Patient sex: M
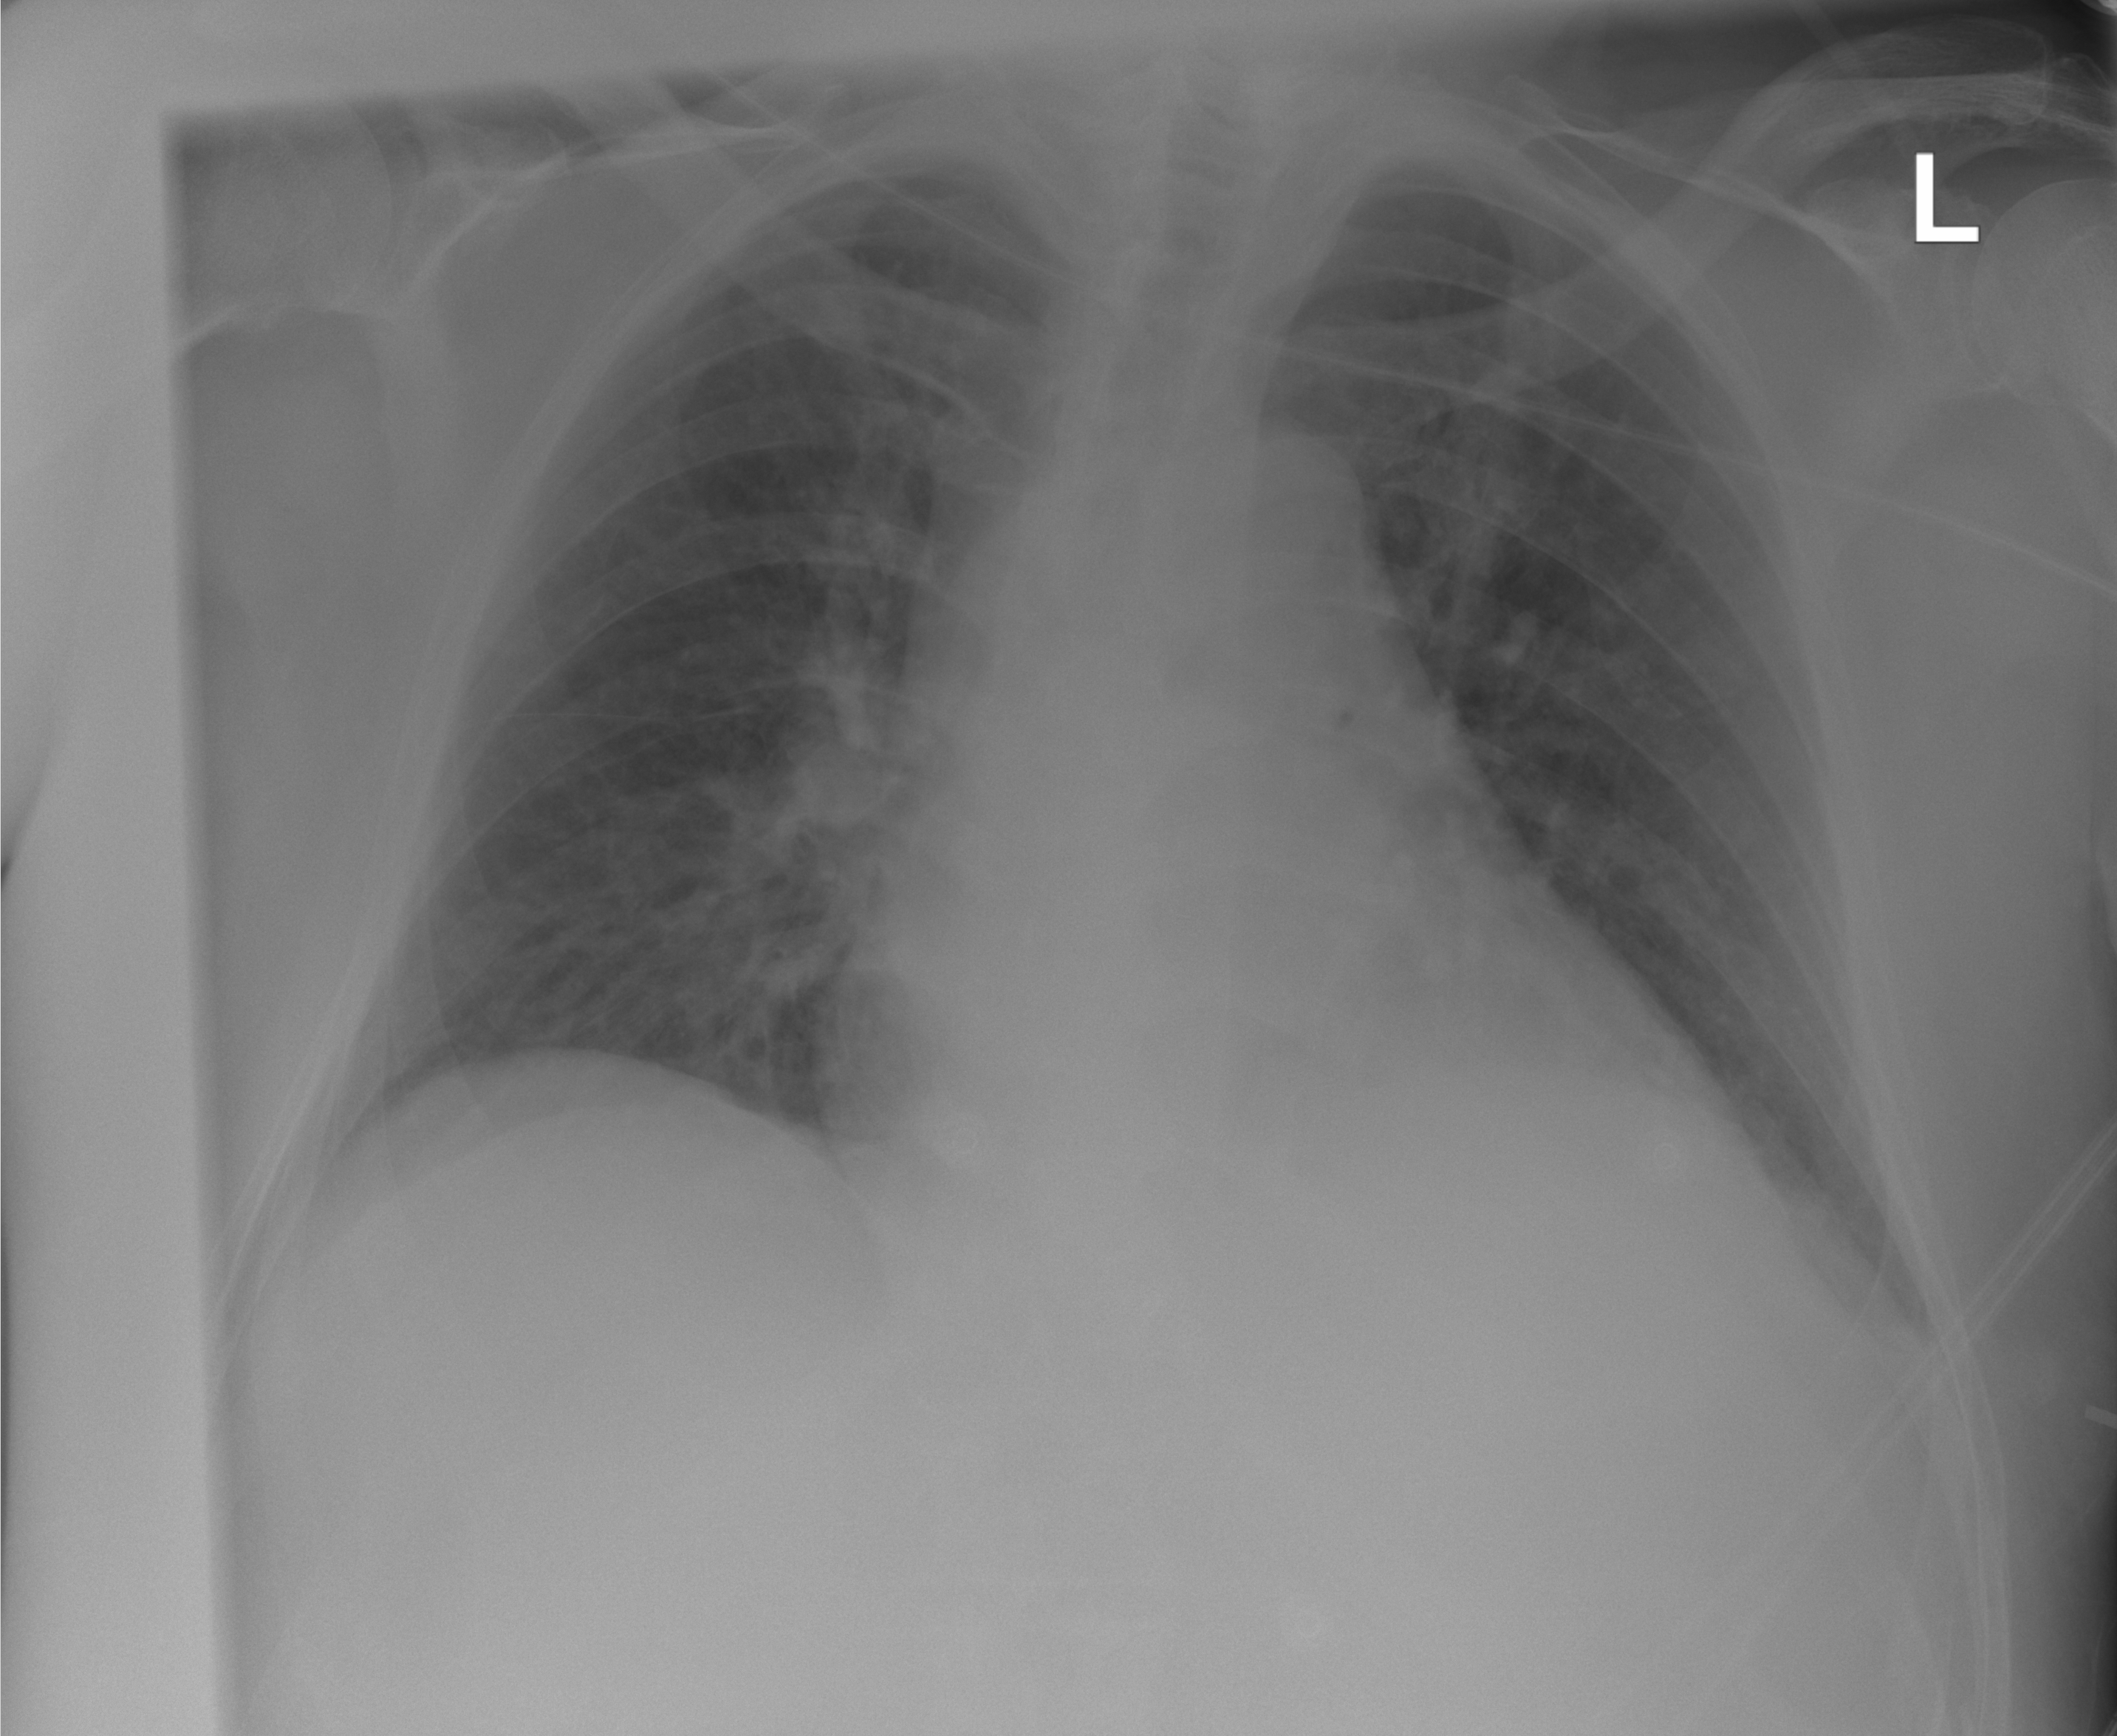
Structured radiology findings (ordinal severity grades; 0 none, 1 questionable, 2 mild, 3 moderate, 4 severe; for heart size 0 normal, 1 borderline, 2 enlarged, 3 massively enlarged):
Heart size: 0
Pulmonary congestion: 2
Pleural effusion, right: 0
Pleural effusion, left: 1
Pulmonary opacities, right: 0
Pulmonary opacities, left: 0
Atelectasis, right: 0
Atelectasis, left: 1